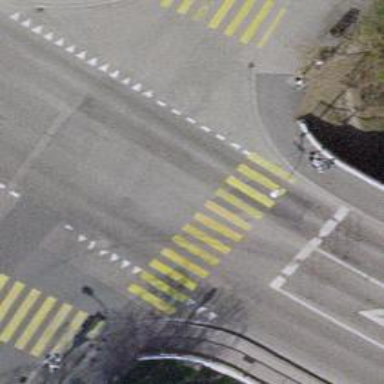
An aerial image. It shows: Tertiary road with asphalt surface and sidewalks on both sides.